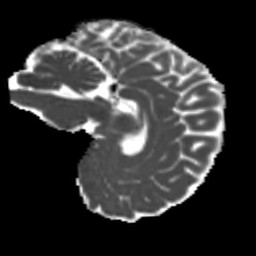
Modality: MD
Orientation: sagittal
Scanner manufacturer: siemens
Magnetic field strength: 3 T
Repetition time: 4 s
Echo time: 0.0594 s